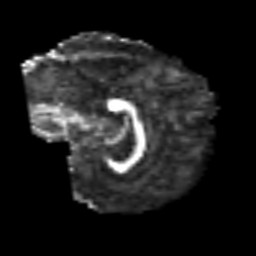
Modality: FA
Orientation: sagittal
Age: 49
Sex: male
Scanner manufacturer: siemens
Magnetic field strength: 3 T
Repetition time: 6.1 s
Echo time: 0.101 s